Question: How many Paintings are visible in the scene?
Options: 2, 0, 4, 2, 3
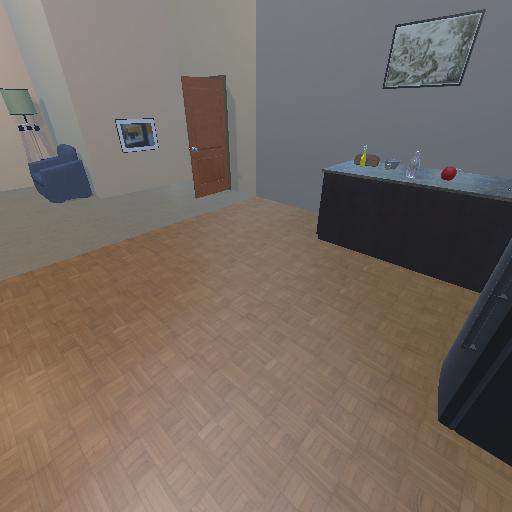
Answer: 2